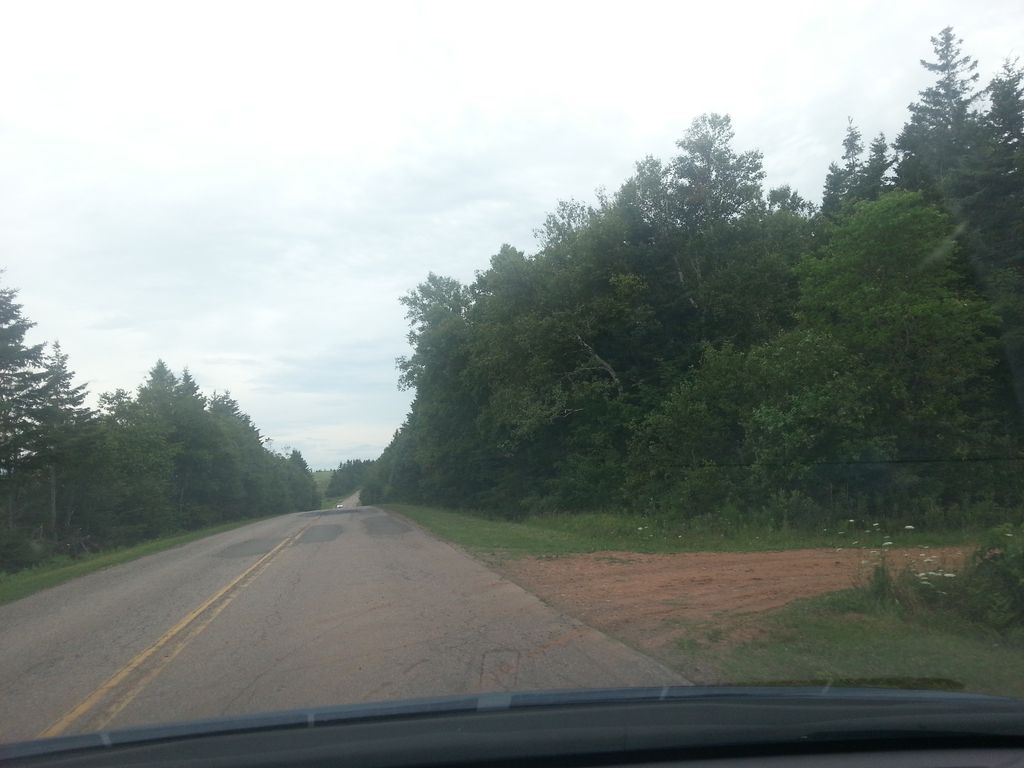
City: charlottetown